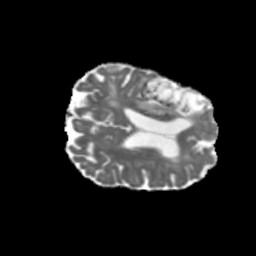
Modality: MD
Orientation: axial
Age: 75
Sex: male
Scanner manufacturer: siemens
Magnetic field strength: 3 T
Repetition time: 5.47 s
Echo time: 0.0854 s